Interaction volume radius: 5 \u00c5
Interaction volume height: 15 \u00c5
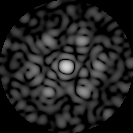
Disorder parameter: 0.6732